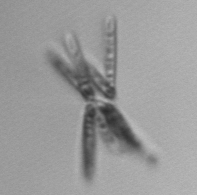
Label: Thalassionema